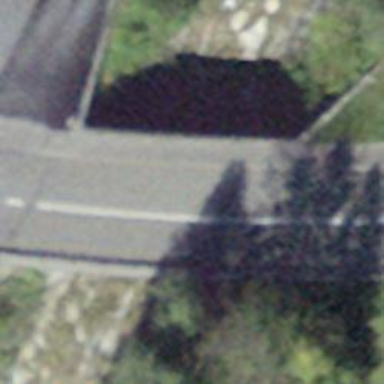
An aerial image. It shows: Primary highway with bridge.